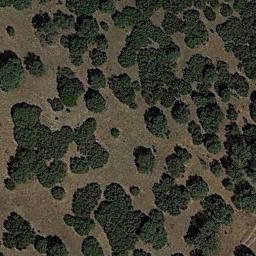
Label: chaparral